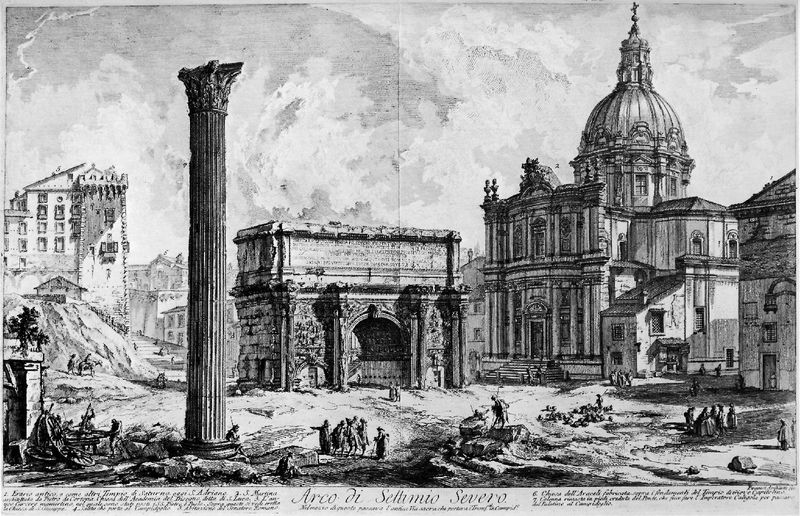
Titel: Septimius Severus-Bogen mit Santa Martina e Luca in Rom aus den Vedute di Roma von Piranesi
Künstler: Giovanni Battista Piranesi
Schlagwörter: menschen, skizze, säule, architektur, barock, häuser, kirche, renaissance, turm, bogen, italien, grafik, graphik, platz, rundbogen, kuppel, stufen, tor, bögen, ruine, antike, kreuz, dom, druck, stich, ruinen, rom, kapitell, römisch, forum, forum romanum, triumpfbogen, triumphbogen, triumfbogen, konstantin, romanum, peterskirche, stuefen, titusbogen, konstantinsbogen, severo, rim, septimius, schipio, settimio severo, settimio, siebter, severus